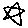
Label: star